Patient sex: F
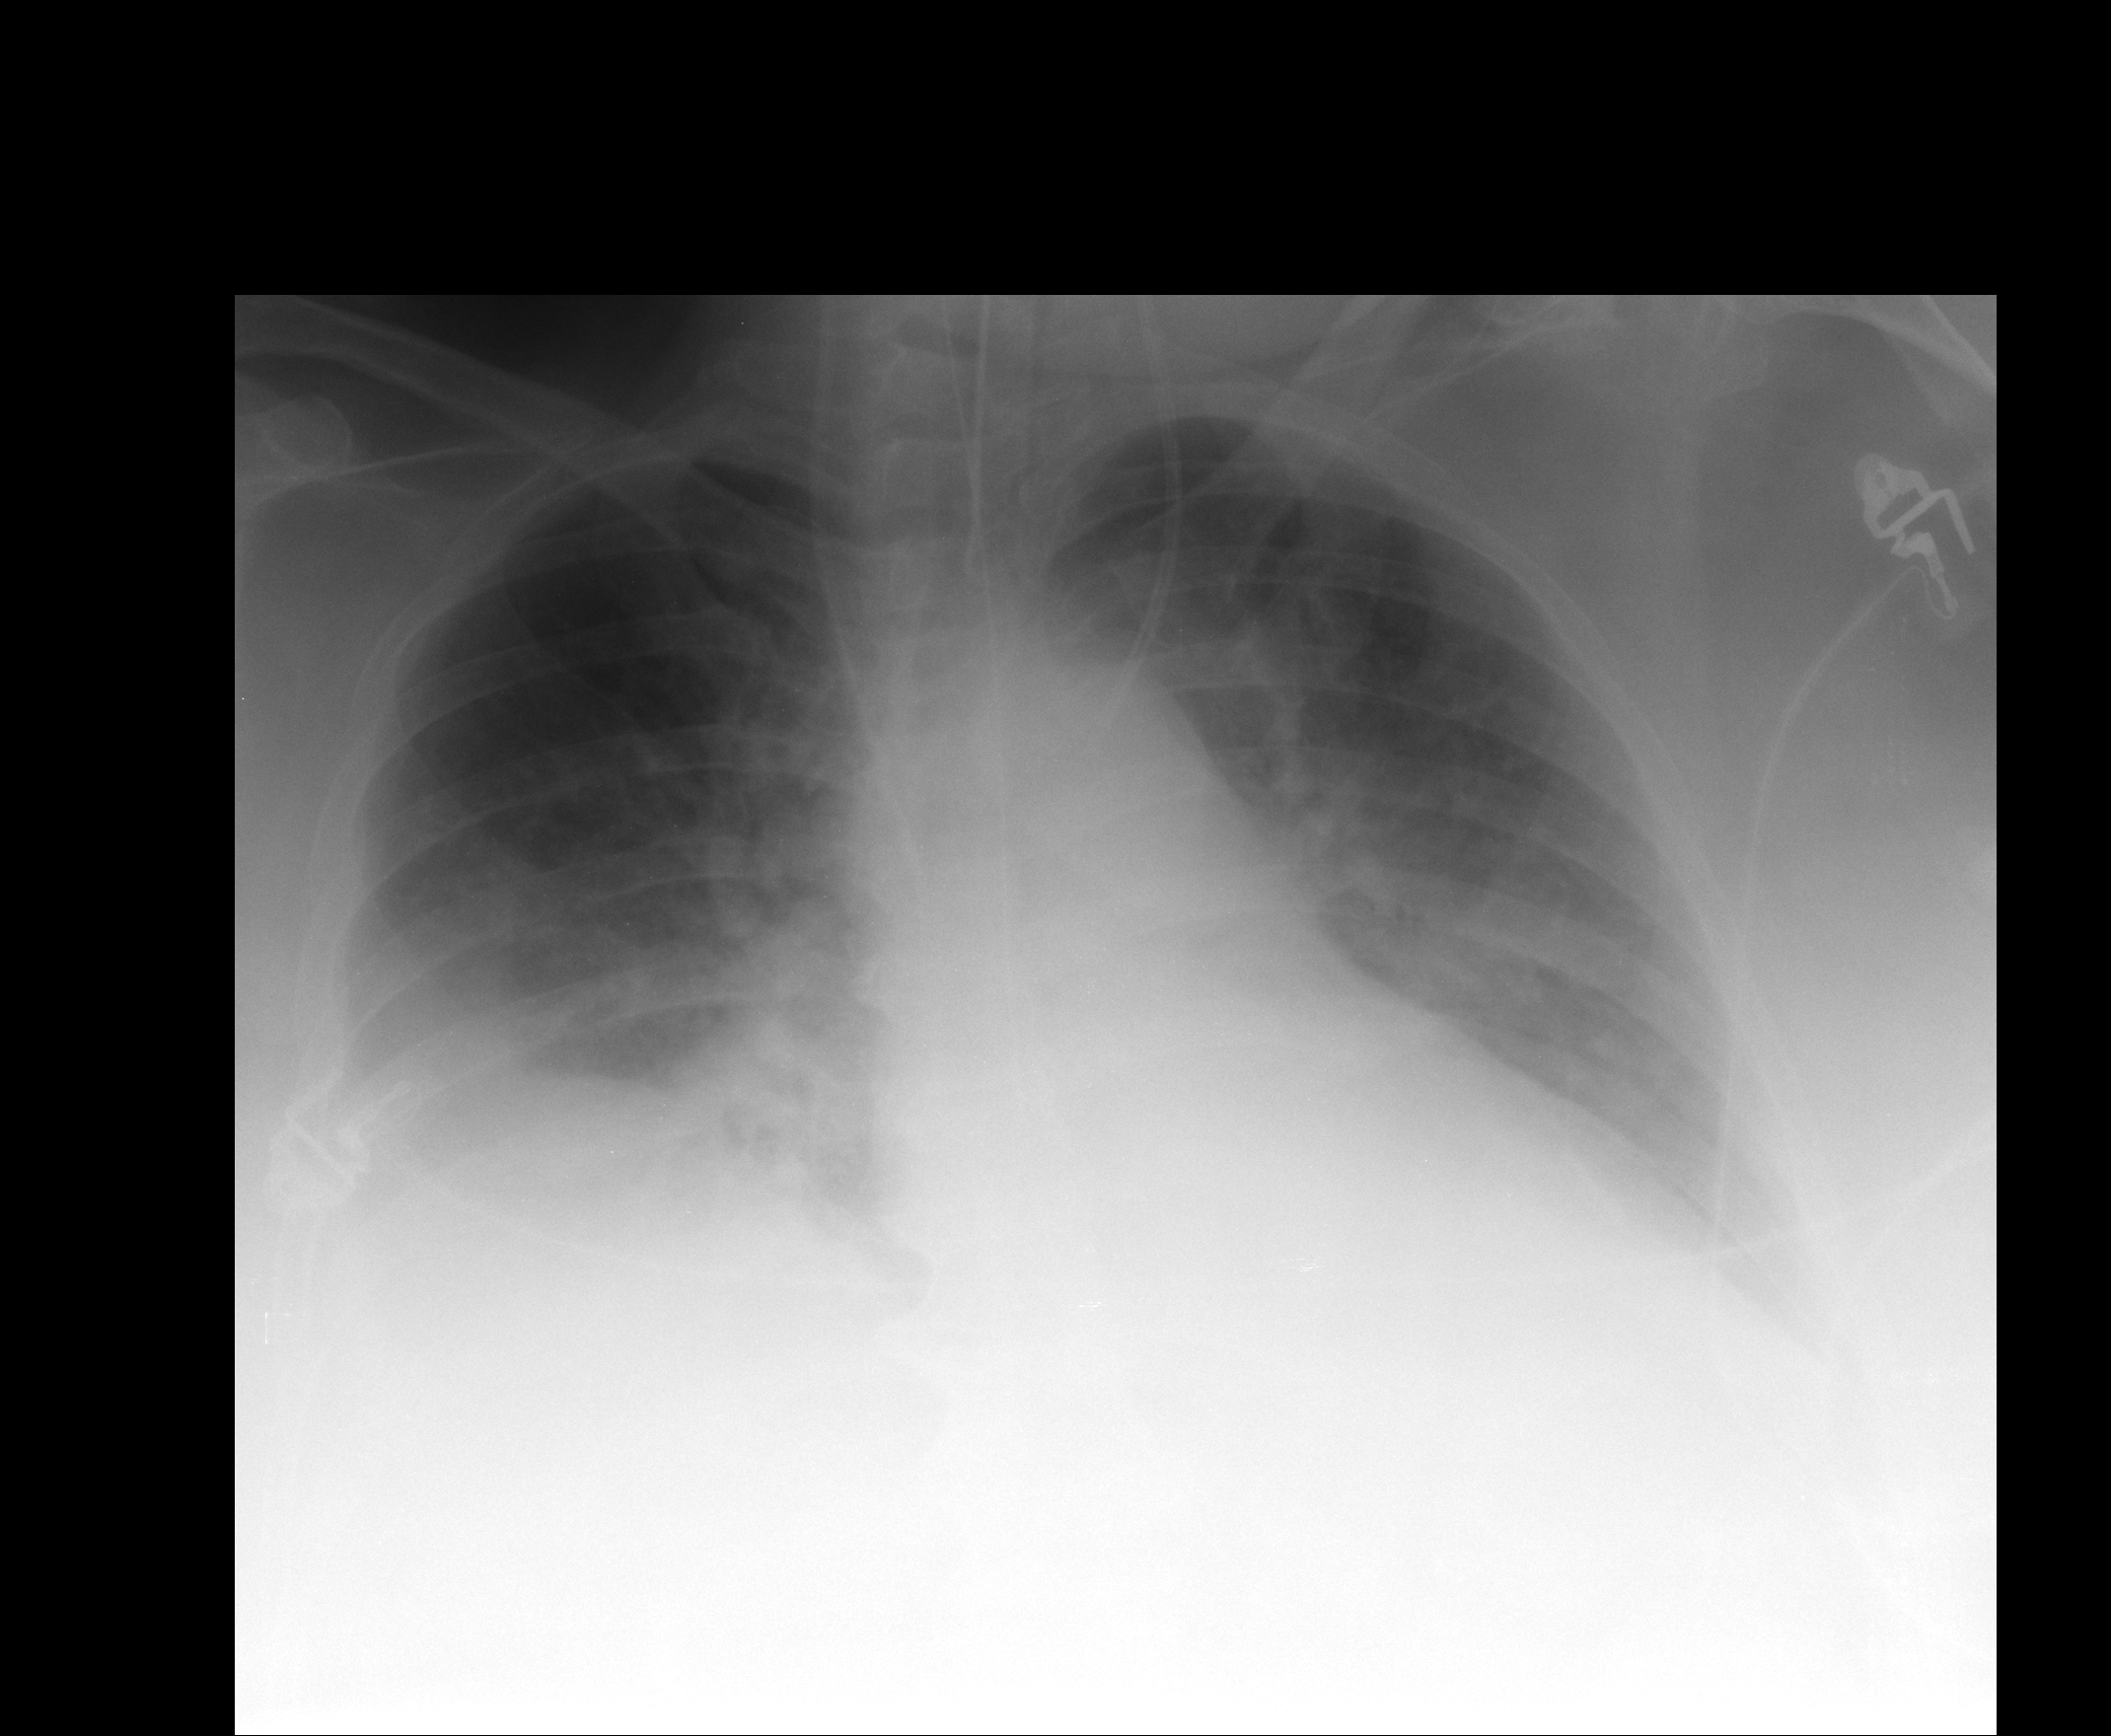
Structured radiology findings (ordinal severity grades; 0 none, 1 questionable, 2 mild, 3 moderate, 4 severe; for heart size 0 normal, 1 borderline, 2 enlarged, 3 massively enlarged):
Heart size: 1
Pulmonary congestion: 2
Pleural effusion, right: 3
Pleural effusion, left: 2
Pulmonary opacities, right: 0
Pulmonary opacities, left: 0
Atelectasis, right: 2
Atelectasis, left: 2